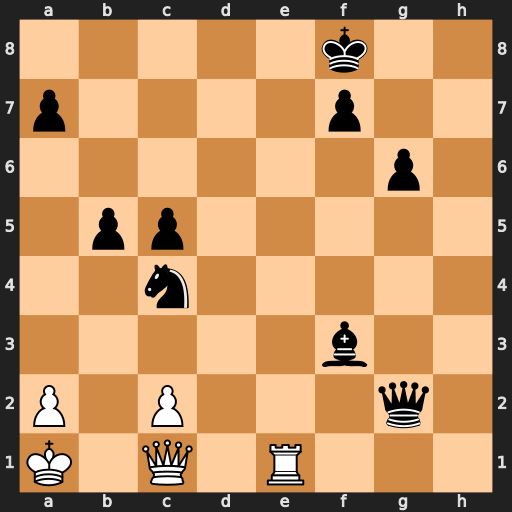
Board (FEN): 5k2/p4p2/6p1/1pp5/2n5/5b2/P1P3q1/K1Q1R3
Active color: w
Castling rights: -
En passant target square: -
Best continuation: Qh6+ Kg8 Re8#